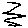
Label: zigzag